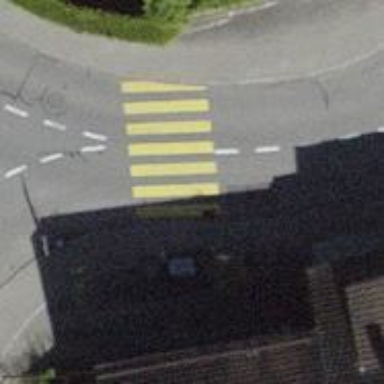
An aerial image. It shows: Zebra crossing on footway.